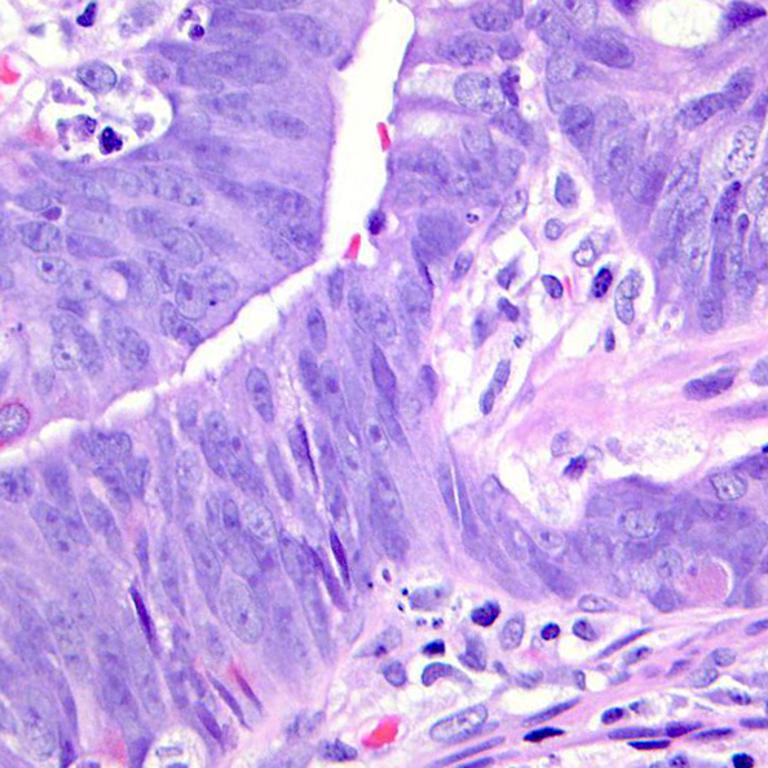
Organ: colon
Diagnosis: adenocarcinomas